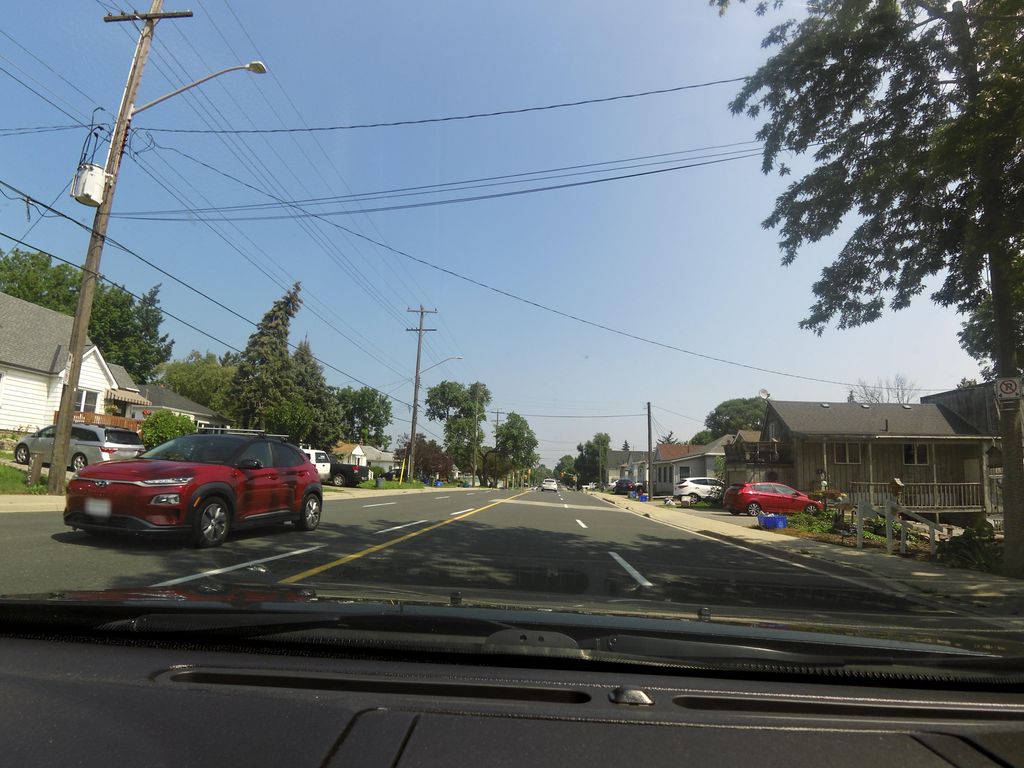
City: hamilton